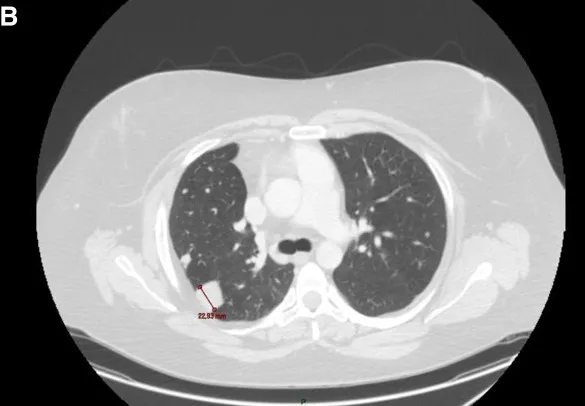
Effect of temozolomide on one of the lung metastases. B: after 11 months of treatment.
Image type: radiology (ct)